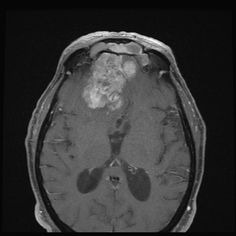
Label: glioma